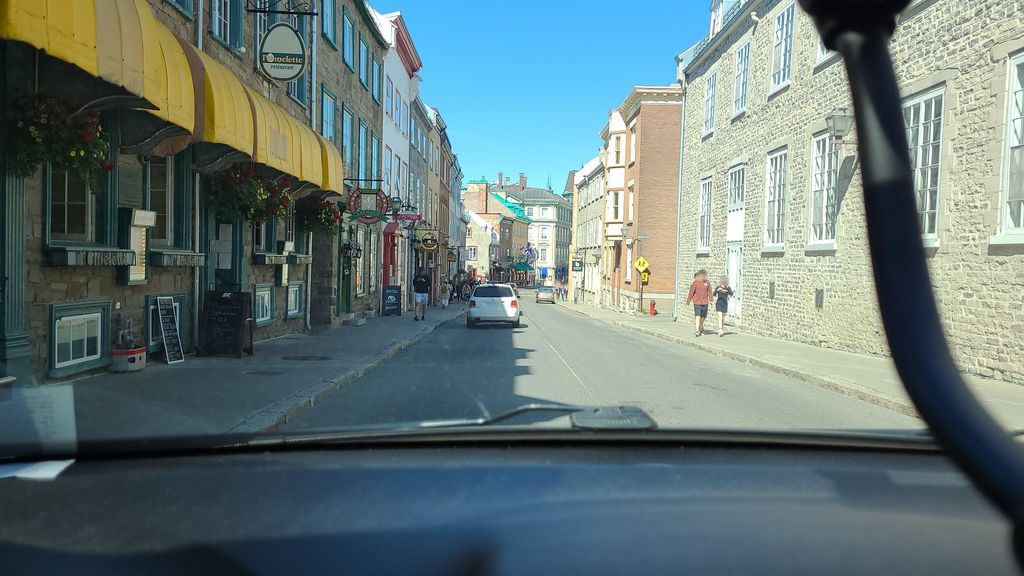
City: quebec_city